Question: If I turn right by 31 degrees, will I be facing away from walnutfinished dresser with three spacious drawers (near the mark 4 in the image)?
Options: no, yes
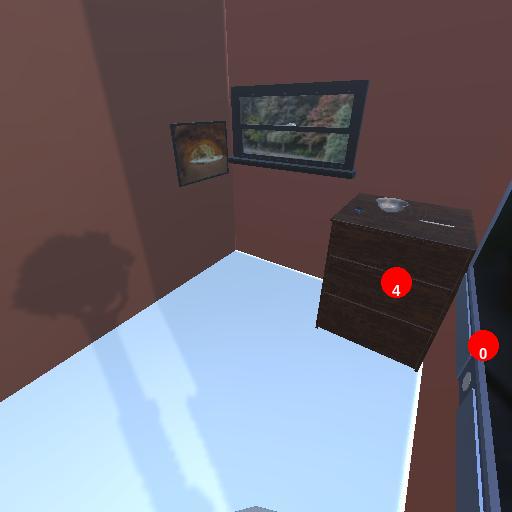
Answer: no